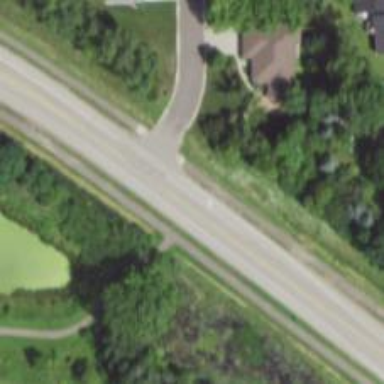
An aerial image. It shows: Unmarked asphalt crossing on cycleway road.